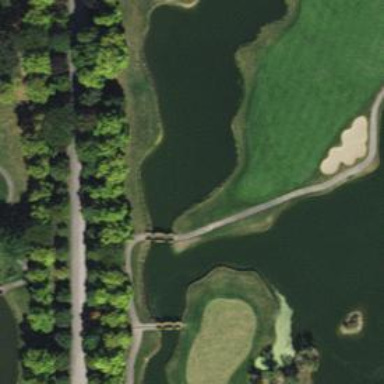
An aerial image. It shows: Service road with bridge used as golf cart path.